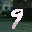
Label: 9